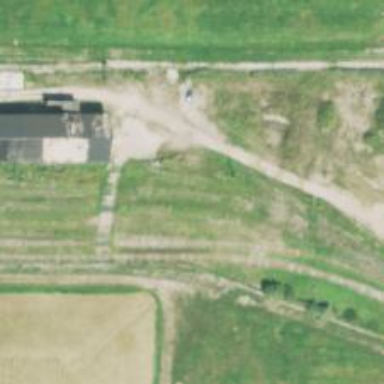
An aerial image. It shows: Disused railway spur line.